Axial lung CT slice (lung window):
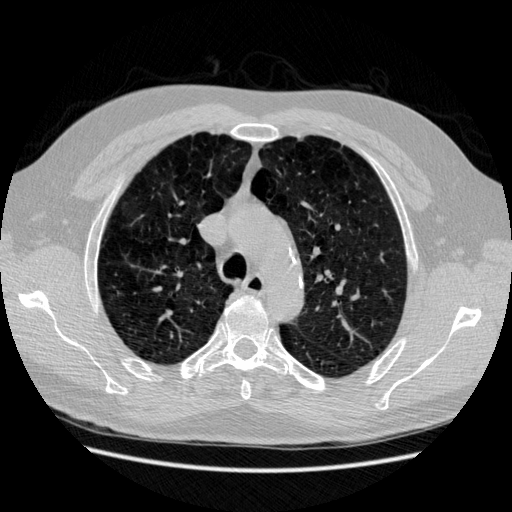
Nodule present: no